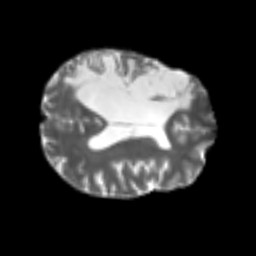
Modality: T2w
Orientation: axial
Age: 43
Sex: male
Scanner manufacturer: siemens
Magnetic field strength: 3 T
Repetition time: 4.999 s
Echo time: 0.07946 s